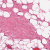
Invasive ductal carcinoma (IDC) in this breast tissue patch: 0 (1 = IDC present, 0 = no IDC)